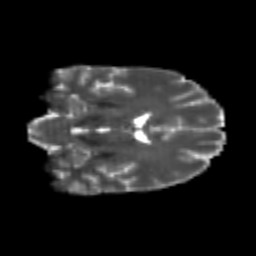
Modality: T2w
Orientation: coronal
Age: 25
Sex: female
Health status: healthy
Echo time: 0.074 s